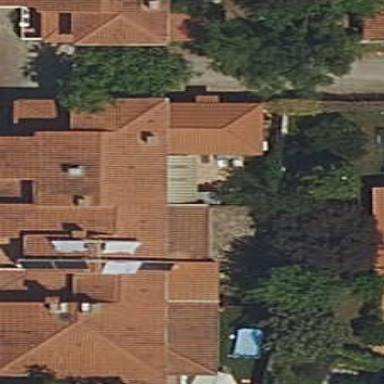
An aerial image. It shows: Terrace building.